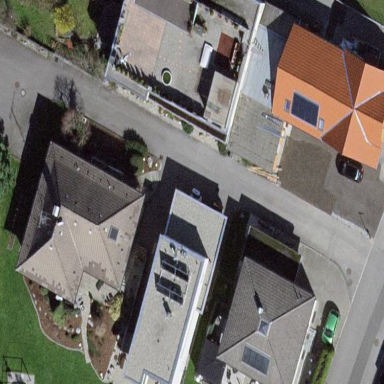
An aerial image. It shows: Detached building.